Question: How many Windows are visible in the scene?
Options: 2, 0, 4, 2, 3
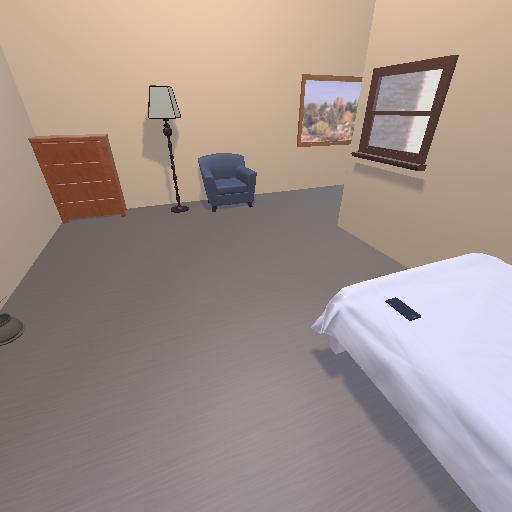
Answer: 2